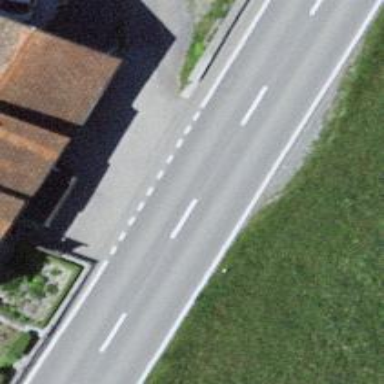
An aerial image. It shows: Primary road with asphalt surface and no sidewalks.